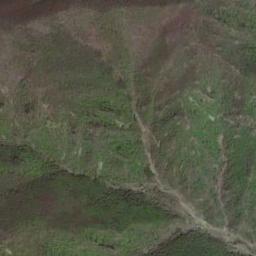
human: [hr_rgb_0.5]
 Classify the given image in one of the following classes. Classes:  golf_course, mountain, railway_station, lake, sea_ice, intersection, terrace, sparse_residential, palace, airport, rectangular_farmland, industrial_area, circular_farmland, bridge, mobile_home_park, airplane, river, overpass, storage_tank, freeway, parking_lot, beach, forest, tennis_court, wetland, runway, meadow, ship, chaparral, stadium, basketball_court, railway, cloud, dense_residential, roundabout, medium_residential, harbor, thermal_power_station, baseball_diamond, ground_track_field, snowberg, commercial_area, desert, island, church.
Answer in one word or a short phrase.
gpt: mountain